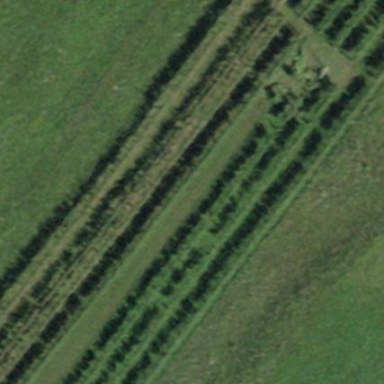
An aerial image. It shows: Vineyard.